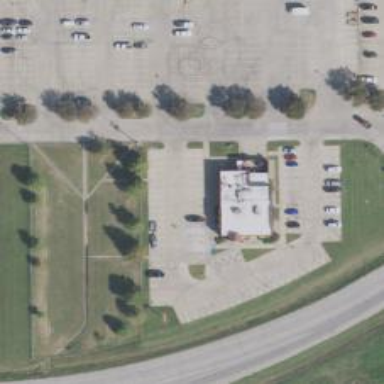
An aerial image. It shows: Parking space.